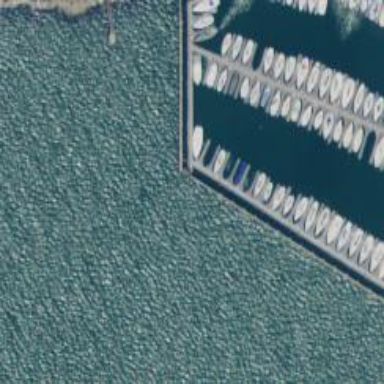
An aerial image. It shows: Breakwater structure.